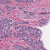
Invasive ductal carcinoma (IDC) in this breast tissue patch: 1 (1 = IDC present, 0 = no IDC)